Question: Each item in the array in on the stage, each with an x/y position. The item in the top left most position should be items[0]. X should be the primary.

Originally I was thinking along the lines of:
'''
var items = [m1, m2, m3, m4, m5, m6];
items.sort(sortMe);
function sortMe(a, b)
{
return (b.position[0] - a.position[0]) && (b.position[1] - a.position[1]);
}
'''
But this does not yield the correct results.
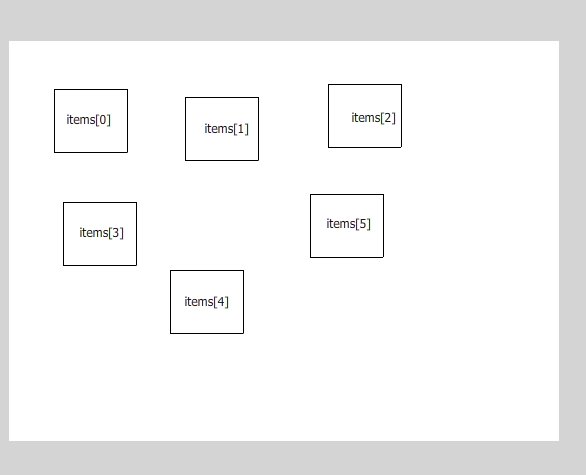
Answer: 'sort()' should return either '0' or a negative/positive number.
This sorts with 'X' taking precedence:
'''
function sortByPosition(a, b){
if (a.x == b.x) return a.y - b.y;
return a.x - b.x;
}
'''
This with 'Y' taking precedence (the "natural" order):
'''
function sortByPosition(a, b){
if (a.y == b.y) return a.x - b.x;
return a.y - b.y;
}
'''
Which means you just need to replace your '&&' with '||':
'''
return a.x - b.x || a.y - b.y
'''